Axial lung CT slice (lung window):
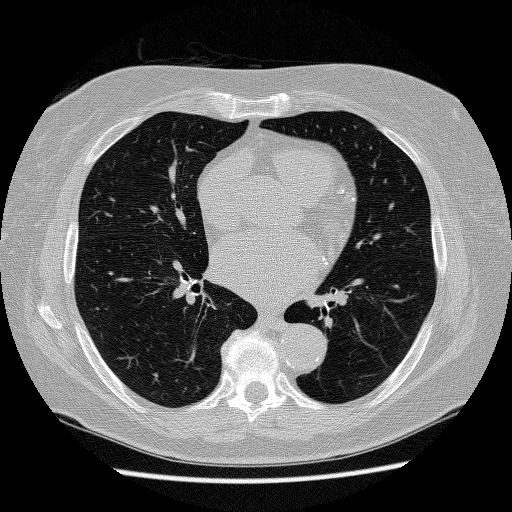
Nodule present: no